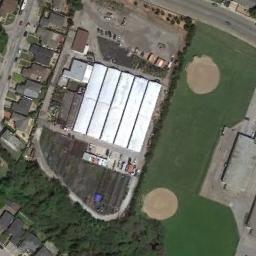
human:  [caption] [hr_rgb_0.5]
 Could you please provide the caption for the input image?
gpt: Two baseball diamonds next to some white buildings and some houses beside .

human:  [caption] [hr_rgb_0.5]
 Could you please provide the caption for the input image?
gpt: There is a trail leading to this baseball field .

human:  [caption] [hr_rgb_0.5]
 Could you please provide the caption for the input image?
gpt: There are two baseball diamonds in the grass surrounded by the houses and the forests .

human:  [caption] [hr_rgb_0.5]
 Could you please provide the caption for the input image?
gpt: There are two baseball diamonds in the middle of grass next to many buildings .

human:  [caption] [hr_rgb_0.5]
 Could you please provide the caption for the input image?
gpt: Many buildings are next to  the two baseball diamonds .